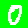
Digit: 0